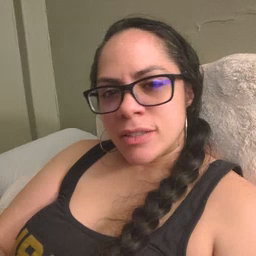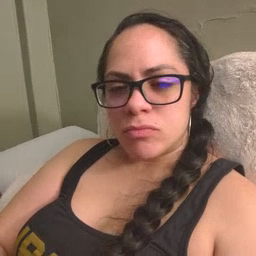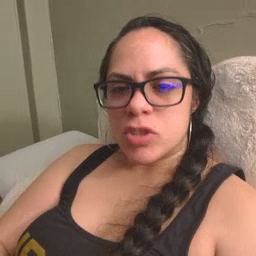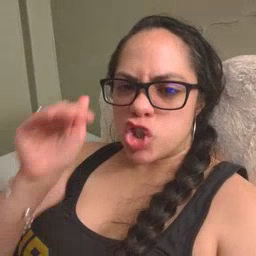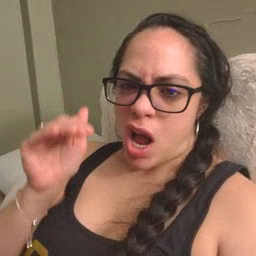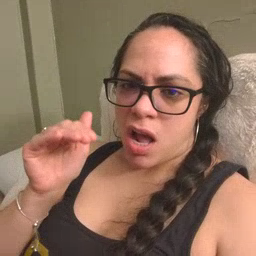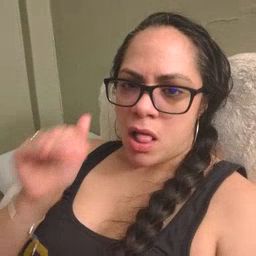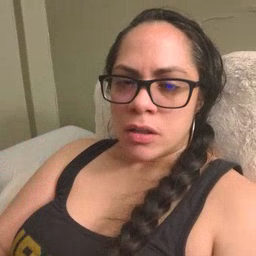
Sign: child